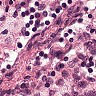
Metastatic tissue present: no